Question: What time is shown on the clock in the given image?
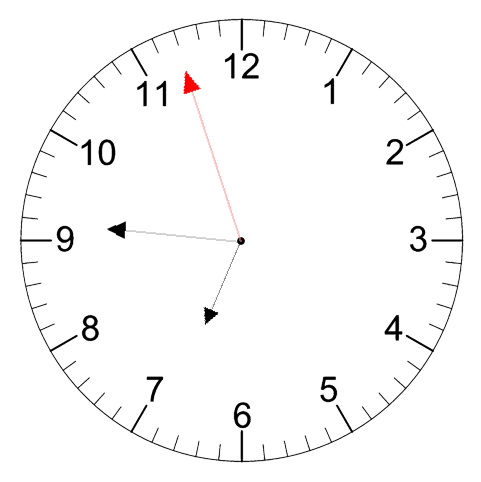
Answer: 06:45:57